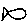
Label: fish